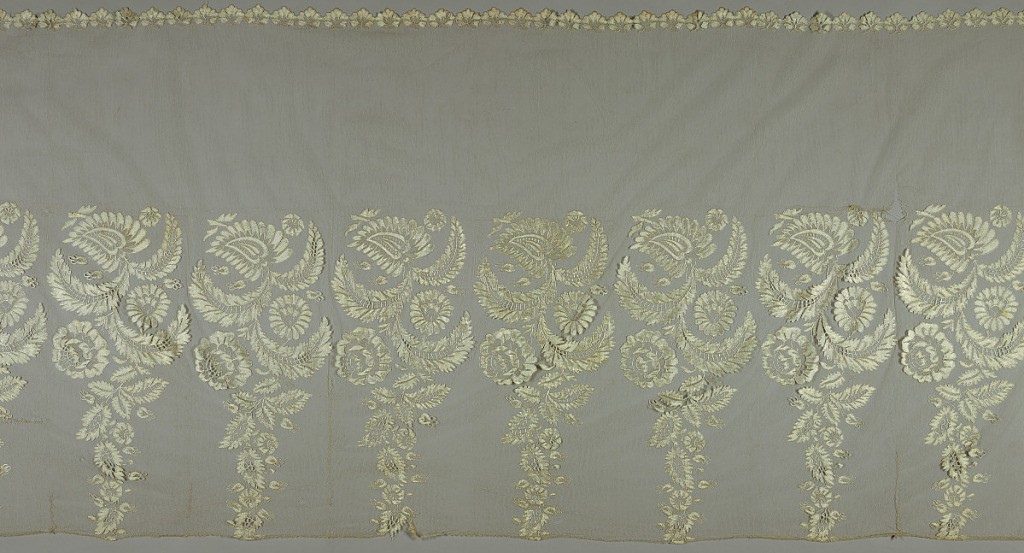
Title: Border
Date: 19th century
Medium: silk Technique: bobbin lace, blonde style
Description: Lace showing a pattern of sprays of flowers and leaves forming a band above a narrow border of conventionalized flowers.